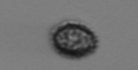
Label: Pseudochattonella_farcimen